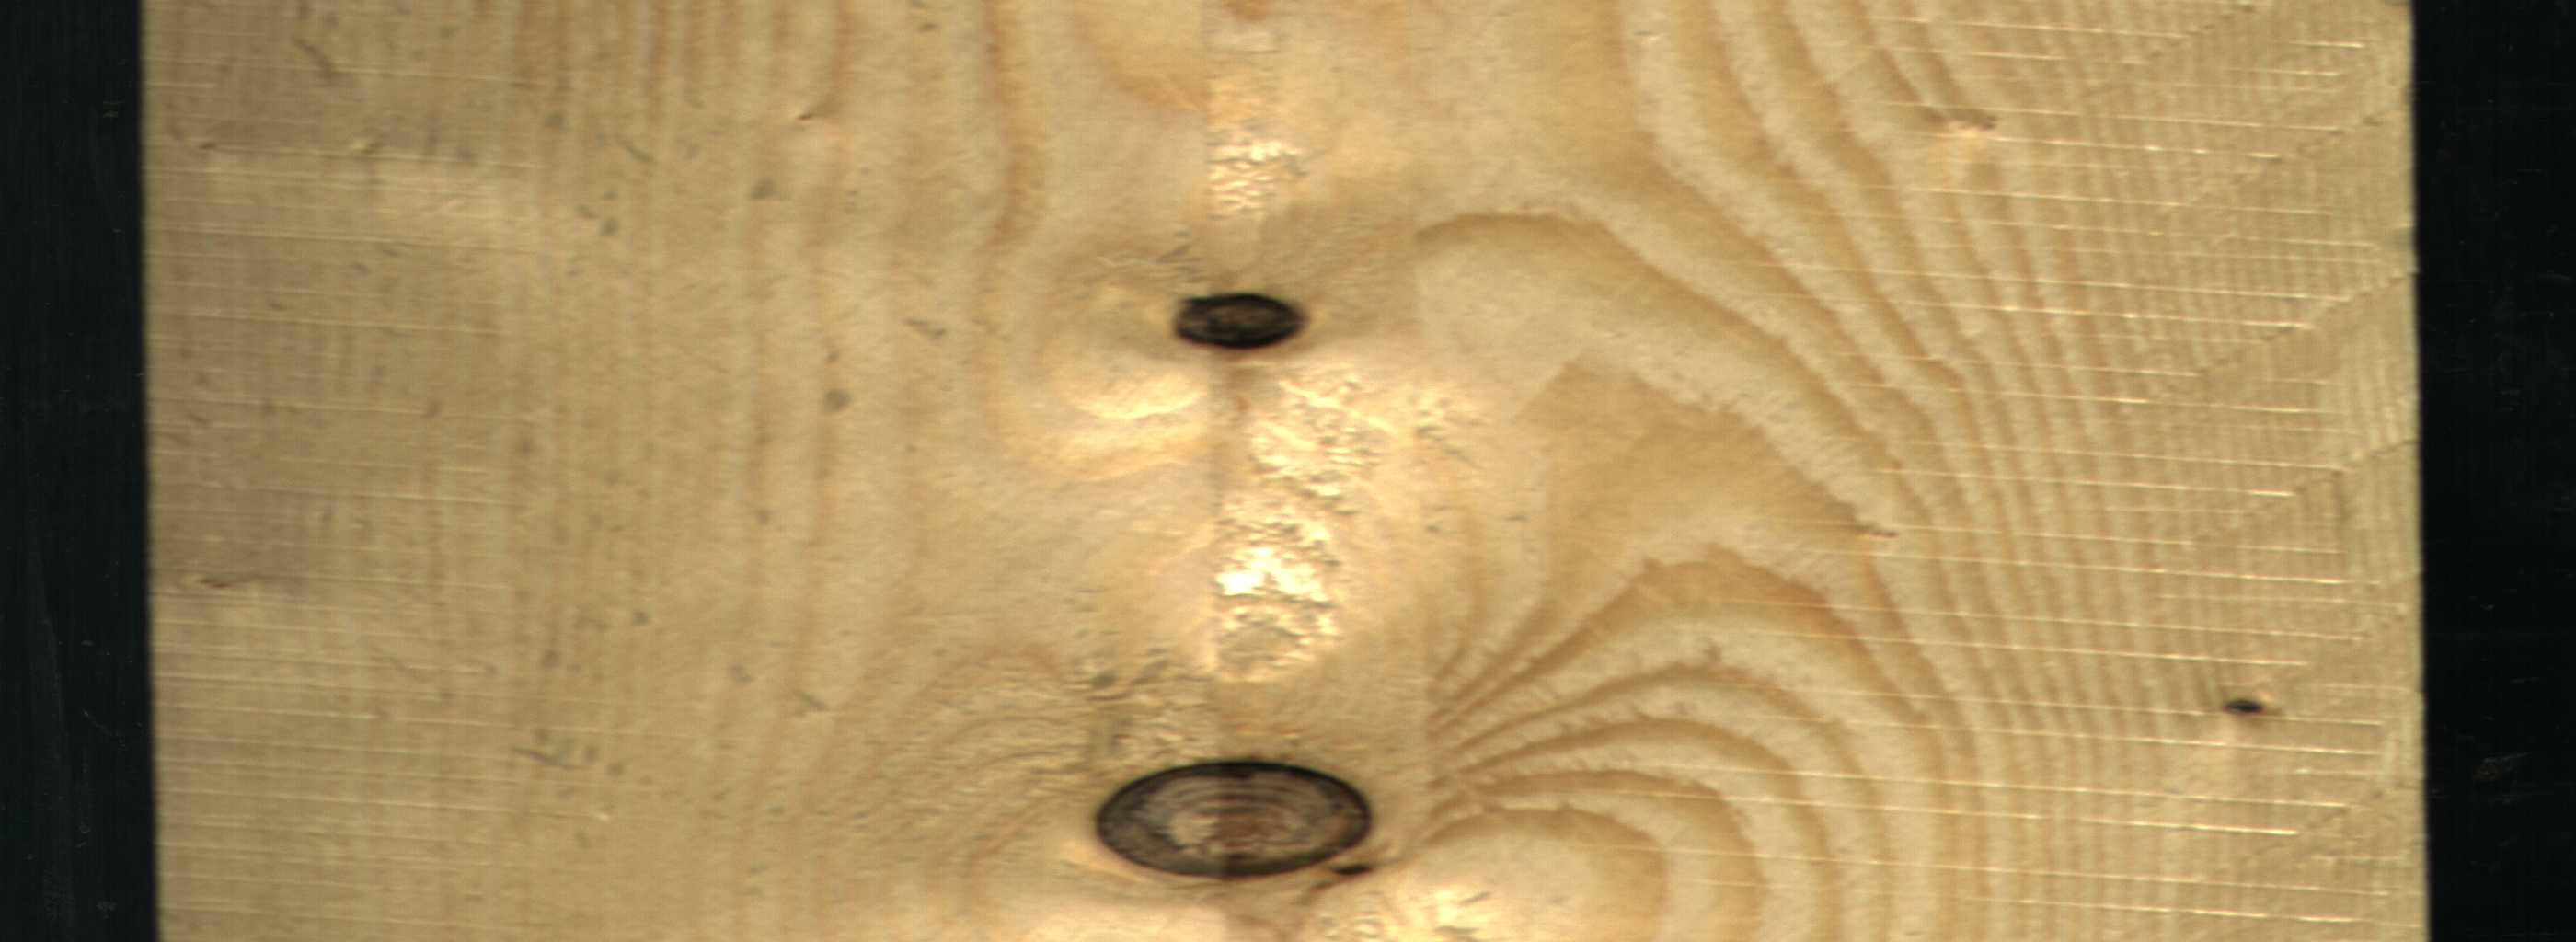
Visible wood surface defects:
Dead_Knot
Dead_Knot